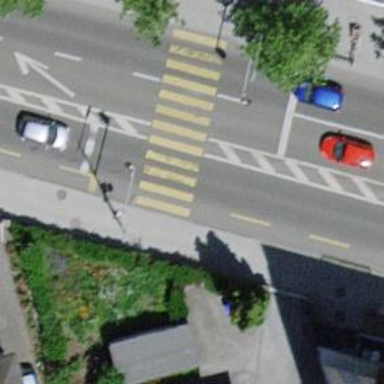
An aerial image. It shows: Zebra crossing with traffic signals.